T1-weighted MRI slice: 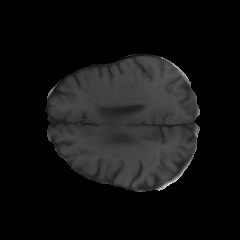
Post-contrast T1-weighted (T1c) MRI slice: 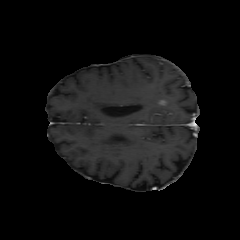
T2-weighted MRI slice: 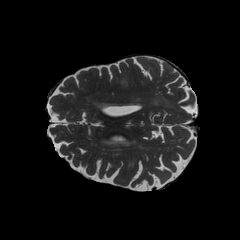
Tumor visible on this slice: yes